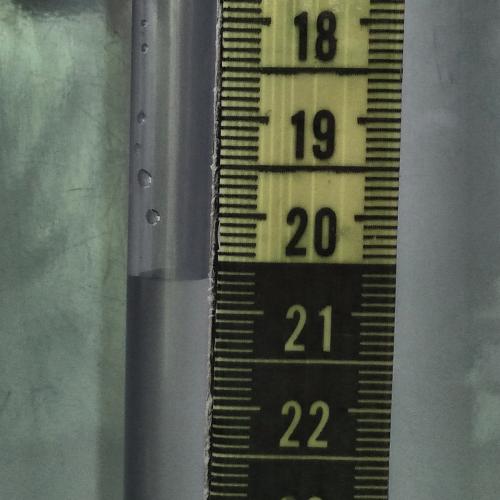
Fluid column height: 20.7 cm